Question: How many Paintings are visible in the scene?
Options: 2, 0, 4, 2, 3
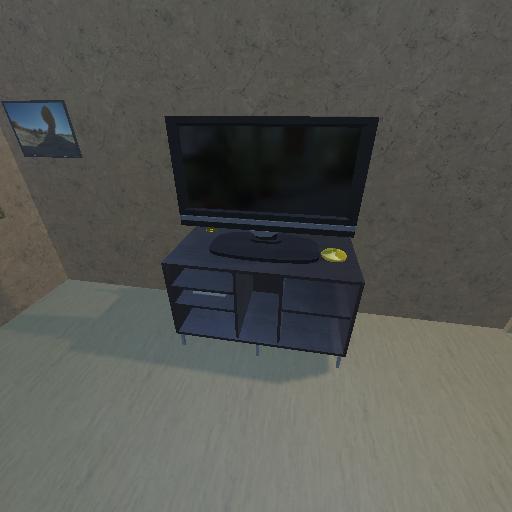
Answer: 2